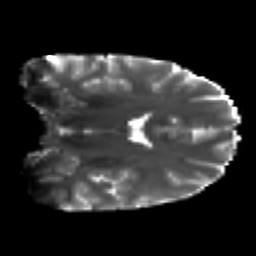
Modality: T2w
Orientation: coronal
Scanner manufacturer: ge
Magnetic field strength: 3 T
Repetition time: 7.98 s
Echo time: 0.0701 s